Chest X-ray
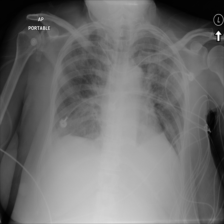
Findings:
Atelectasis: positive
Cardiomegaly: negative
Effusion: negative
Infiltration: positive
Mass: negative
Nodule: negative
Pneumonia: negative
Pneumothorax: negative
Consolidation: negative
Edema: negative
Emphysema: negative
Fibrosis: negative
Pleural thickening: negative
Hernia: negative